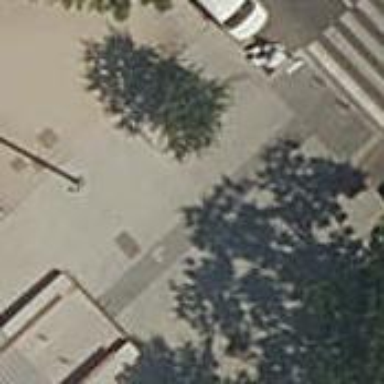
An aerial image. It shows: Footway made of paving stones.